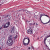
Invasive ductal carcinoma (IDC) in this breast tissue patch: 0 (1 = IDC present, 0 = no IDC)